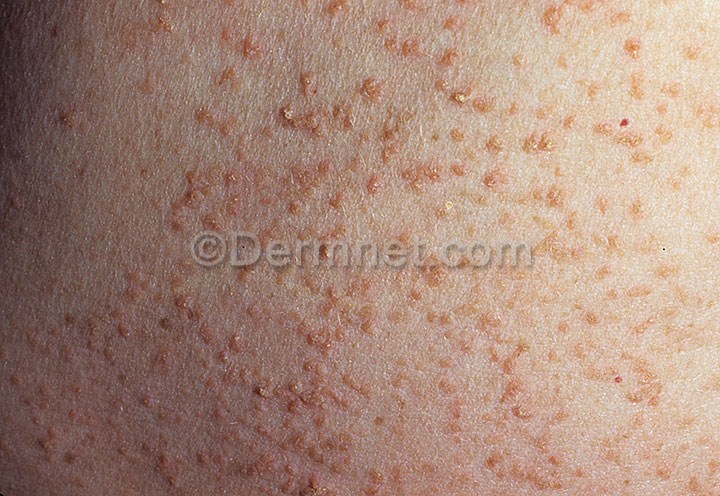
Disease: Bullous Disease Photos